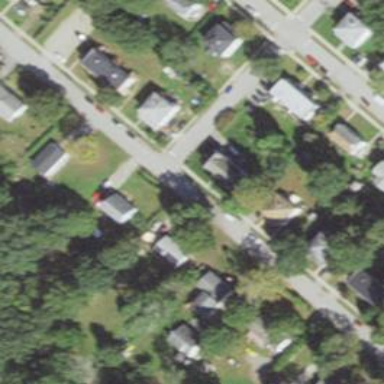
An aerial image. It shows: Residential driveway designated as service road.